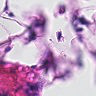
Metastatic tissue present: no